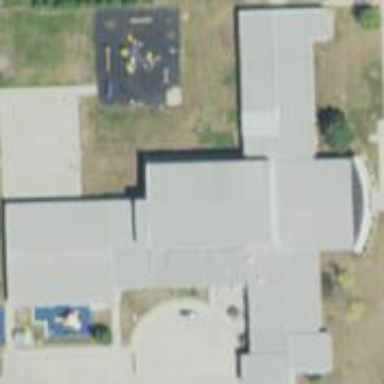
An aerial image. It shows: School building.